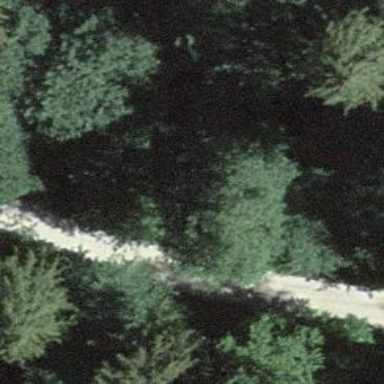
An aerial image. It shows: Fine gravel service road.